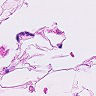
Metastatic tissue present: no